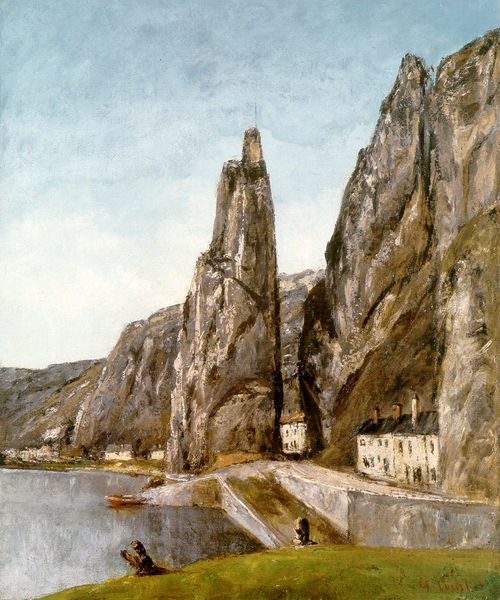
Titel: La Roche à Bayard, Dinant, Der Felsen bei Bayard
Künstler: Gustave Courbet
Standort: Cambridge (England)
Institution: Fitzwilliam Museum
Schlagwörter: berg, blau, felsen, gemälde, himmel, mann, meer, schatten, wasser, weiß, wolken, fluss, grün, landschaft, menschen, ocker, see, stadt, ufer, braun, fenster, frau, grau, licht, schwarz, strasse, dach, gebäude, haus, rasen, schnee, weg, wiese, beige, mensch, stein, steine, öl, horizont, häuser, hügel, natur, spiegelung, weide, gewässer, tal, boot, boote, genre, kahn, kamine, schornstein, küste, schiff, schiffe, enge, fassade, fassaden, passage, mast, berge, fels, felswand, gebirge, gipfel, hang, klippen, dorf, dächer, mauer, schornsteine, geröll, schlucht, steil, hafen, anleger, kai, promenade, böschung, steg, treppe, spitz, detail, schmal, durchgang, tor, bucht, gestalt, klippe, steilküste, eng, courbet, riff, alpen, bergspitze, himme, skulpturen, mauern, schräge, himel, verblauung, rampe, durchbruch, stumpf, klamm, durchfahrt, geäude, küstenstadt, weh, spalt, steilfelsen, dorn, gemlde, gewässr, landschaftsgemälde, erge, emfv, felsennadel, nadelfelsen, felsnadel, felsdurchbruch, steinköpfe